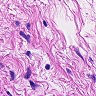
Metastatic tissue present: no